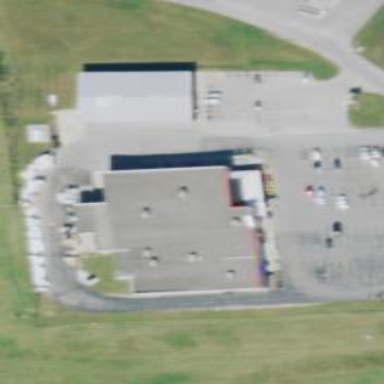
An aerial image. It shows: Agrarian shop.